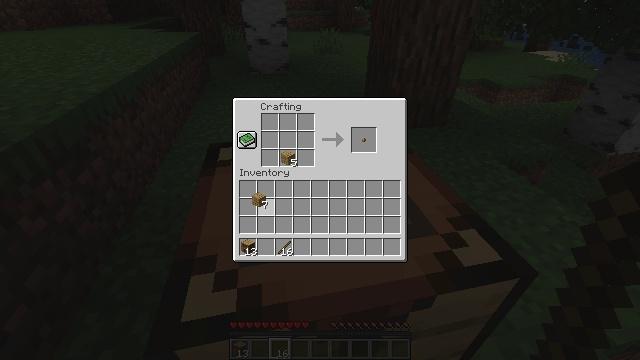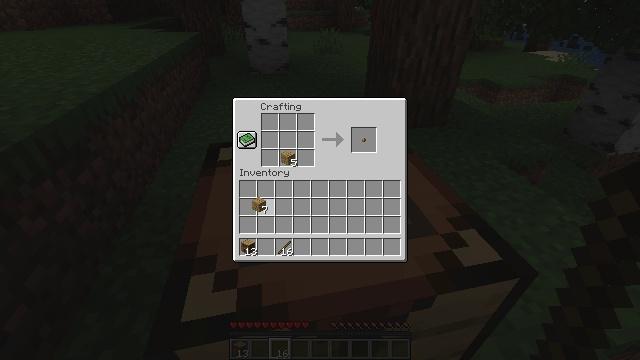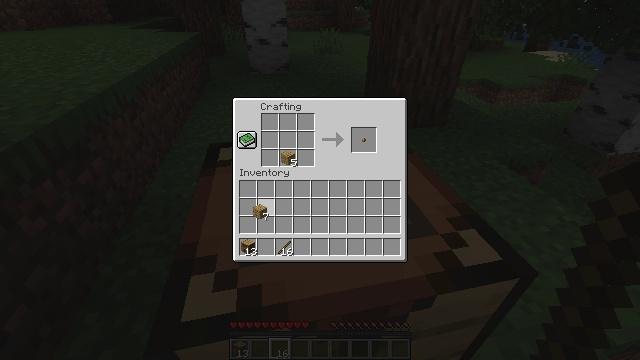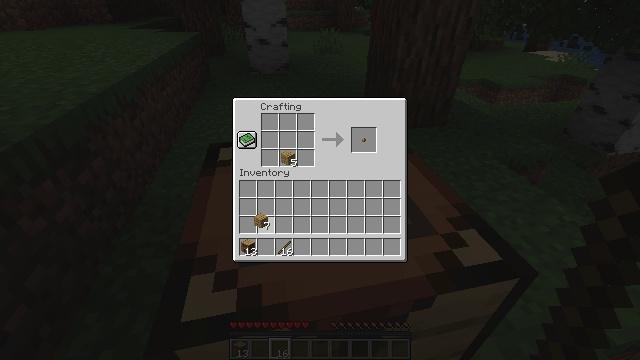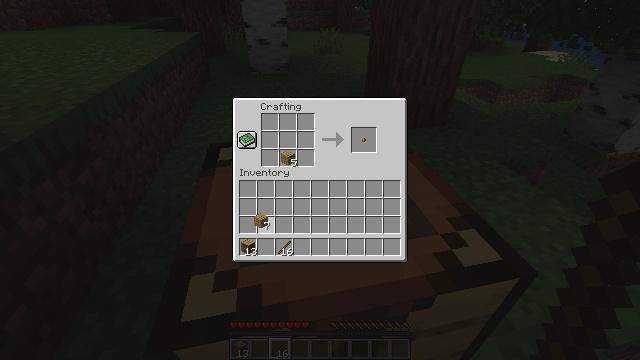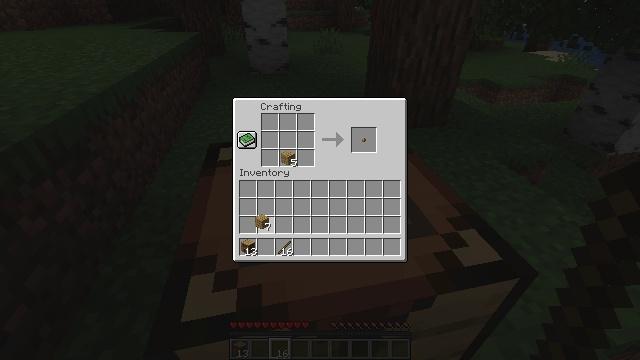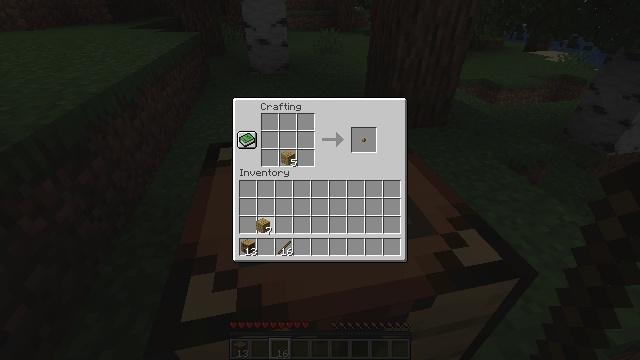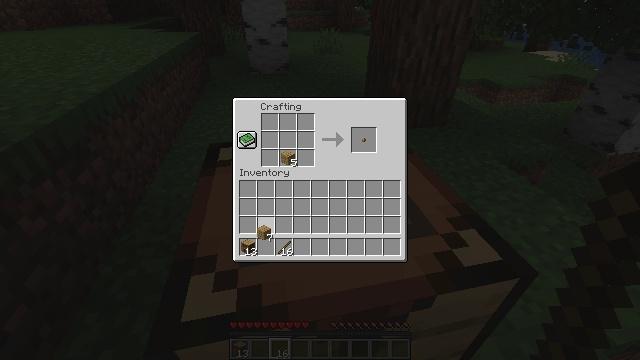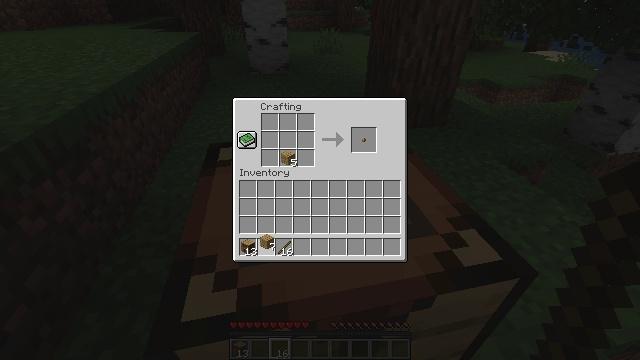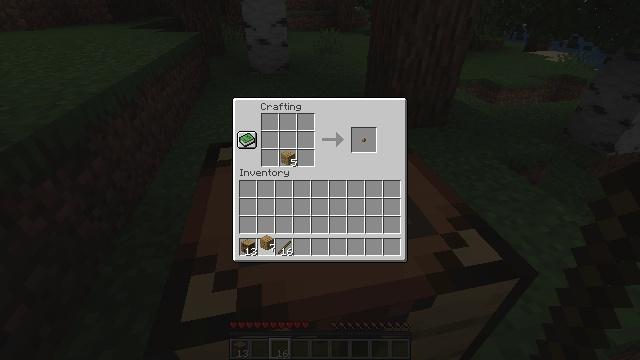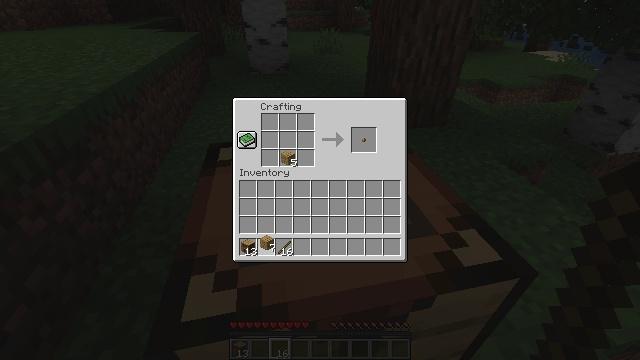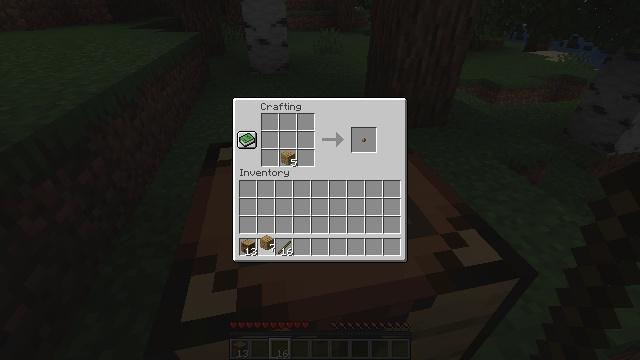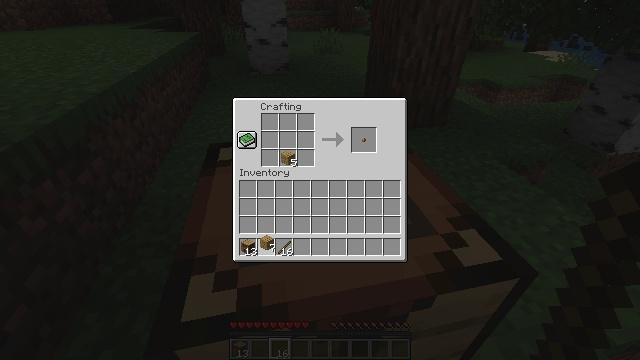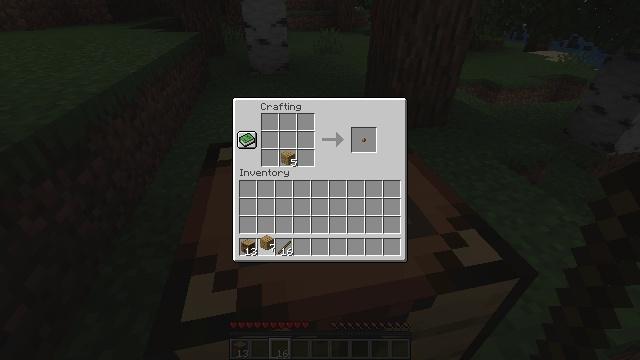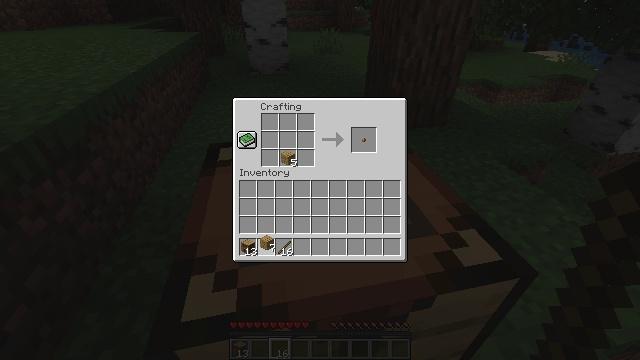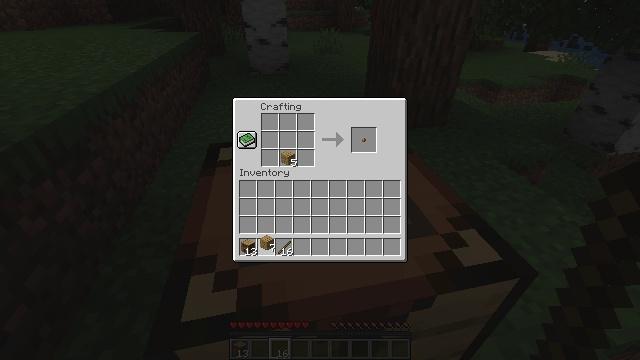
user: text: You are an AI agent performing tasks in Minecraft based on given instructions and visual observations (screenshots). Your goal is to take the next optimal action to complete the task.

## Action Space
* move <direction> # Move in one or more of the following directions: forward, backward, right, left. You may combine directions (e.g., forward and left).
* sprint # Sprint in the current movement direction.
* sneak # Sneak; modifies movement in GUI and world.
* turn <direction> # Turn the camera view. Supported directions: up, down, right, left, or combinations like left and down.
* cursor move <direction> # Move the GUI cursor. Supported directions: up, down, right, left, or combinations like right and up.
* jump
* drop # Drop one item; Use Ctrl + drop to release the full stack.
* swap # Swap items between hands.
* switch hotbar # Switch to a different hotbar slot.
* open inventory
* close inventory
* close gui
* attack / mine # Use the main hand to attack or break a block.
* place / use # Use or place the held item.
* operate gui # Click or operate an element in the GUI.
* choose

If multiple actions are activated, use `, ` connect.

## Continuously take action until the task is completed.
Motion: motion action
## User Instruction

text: Form a wooden shovel on the crafting grid using wood.
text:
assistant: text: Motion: no_op
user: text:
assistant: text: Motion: cursor move down
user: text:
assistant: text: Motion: cursor move down
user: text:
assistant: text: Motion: no_op
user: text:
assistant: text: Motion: no_op
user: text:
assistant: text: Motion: no_op
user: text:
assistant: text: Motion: cursor move down
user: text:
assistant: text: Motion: cursor move down
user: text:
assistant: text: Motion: no_op
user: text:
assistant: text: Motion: no_op
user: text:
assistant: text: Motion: no_op
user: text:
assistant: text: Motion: no_op
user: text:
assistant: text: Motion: operate gui
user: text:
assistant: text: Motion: operate gui
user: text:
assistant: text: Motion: operate gui
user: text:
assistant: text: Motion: no_op
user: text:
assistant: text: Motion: cursor move up
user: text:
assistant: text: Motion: cursor move up
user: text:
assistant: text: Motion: cursor move up
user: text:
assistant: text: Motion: cursor move right and up
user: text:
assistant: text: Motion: cursor move up
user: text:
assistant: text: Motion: cursor move up
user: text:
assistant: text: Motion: no_op
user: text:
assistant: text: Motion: no_op
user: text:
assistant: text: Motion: no_op
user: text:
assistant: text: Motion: no_op
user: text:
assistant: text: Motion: no_op
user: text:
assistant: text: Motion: no_op
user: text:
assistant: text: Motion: operate gui
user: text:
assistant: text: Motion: operate gui